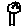
Label: tree